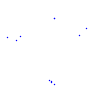
Particle: pion